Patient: sex M, age 43
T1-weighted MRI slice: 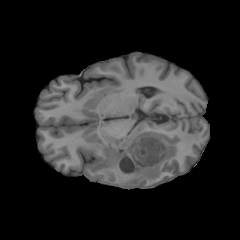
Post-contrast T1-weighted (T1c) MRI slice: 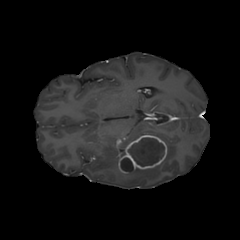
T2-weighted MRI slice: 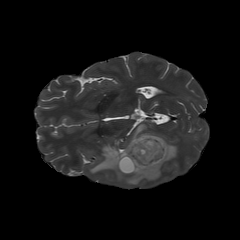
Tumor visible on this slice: yes
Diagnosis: Glioblastoma, IDH-wildtype
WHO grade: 4